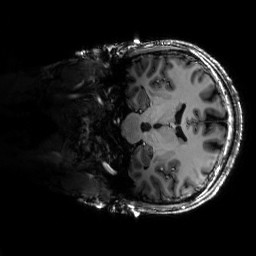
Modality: T1w
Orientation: coronal
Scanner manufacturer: siemens
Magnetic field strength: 6.98 T
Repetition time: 2.3 s
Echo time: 0.00266 s